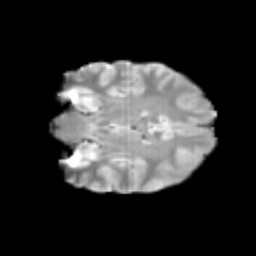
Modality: T2w
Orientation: coronal
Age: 13
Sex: female
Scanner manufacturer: siemens
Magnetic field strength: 3 T
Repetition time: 3.8 s
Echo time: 0.07 s